Question: I have a table that defines a hierarchy:
'''
Create Table [example] (
id Integer Not Null Primary Key,
parentID Integer Null,
largeData1 nVarChar(max) Null,
largeData2 nVarChar(max) Null);
-- largeData3...n also exist
Insert Into [example] (id, parentID, largeData1, largeData2)
Select 1, null, 'blah blah blah', null Union
Select 2, 1, null, null Union
Select 3, 1, 'foo bar foobar', null Union
Select 4, 3, null, 'lorem ipsum' Union
Select 5, 4, null, null;
'''
Hierarchy diagram for this data:

I want to write a query that will return a single row for any given [id] value. The row should contain that row's [id] and [parentID] information. It should also contain the [largeData1...n] fields. However, if a largeData field is null, then it should traverse up the hierarchy until a non-null value for that field is encountered. It should, in short, function like the coalesce function, except across a hierarchy of rows instead of a set of columns.
Example:
'''
id: 1
parentID: null
largeData1: blah blah blah
largeData2: null
'''
'''
id: 1
parentID: 1
largeData1: blah blah blah
largeData2: null
'''
'''
id: 3
parentID: 1
largeData1: foo bar foobar
largeData2: null
'''
'''
id: 4
parentID: 3
largeData1: foo bar foobar
largeData2: lorem ipsum
'''
'''
id: 5
parentID: 4
largeData1: foo bar foobar
largeData2: lorem ipsum
'''
So far, I have this:
'''
Declare @id Integer; Set @id = 5;
With heirarchy
(id, parentID, largeData1, largeData2, [level])
As (
Select id, parentID, largeData1,
largeData2, 1 As [level]
From example
Where id = @id
Union All
Select parent.id, parent.parentID,
parent.largeData1,
parent.largeData2,
child.[level] + 1 As [level]
From example As parent
Inner Join heirarchy As child
On parent.id = child.parentID)
Select id, parentID,
(Select top 1 largeData1
From heirarchy
Where largeData1 Is Not Null
Order By [level] Asc) As largeData1,
(Select top 1 largeData2
From heirarchy
Where largeData2 Is Not Null
Order By [level] Asc) As largeData2
From example
Where [id] = @id;
'''
This returns the results that I am looking for. However, according to the query plan, it is making a separate pass through the hierarchy for each largeData field that I pull back.
This is obviously a simplified version of a more complex problem. The final query will return data in XML format, so any solutions involving the FOR XML clause are perfectly fine.
I can create a CLR aggregate function for this, if doing so would help. I have not yet explored that route.
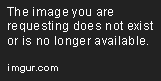
Answer: I came up with this:
'''
DECLARE @Id int
SET @Id = 5
;WITH cte (Id, ParentId, SaveParentId, LargeData1, LargeData2)
as (-- The "anchor", your target Id
select
ex.Id
,ex.ParentId
,ex.ParentId SaveParentId -- Not changed throughout the CTE
,ex.LargeData1
,ex.LargeData2
from Example ex
where ex.Id = @Id
union all select
cte.Id
,ex.ParentId
,cte.SaveParentId -- Not changed throughout the CTE
-- These next are only "reset" if they are null and a not-null
-- value was found at this level
,isnull(ex.LargeData1, cte.LargeData2)
,isnull(ex.LargeData2, cte.LargeData2)
from Example ex
inner join cte
on cte.ParentId = ex.Id)
select
Id
,SaveParentId ParentId
,max(LargeData1) LargeData1
,max(LargeData2) LargeData2
from cte
group by Id, SaveParentId
'''
Basically, start at your target node and walk up the tree, replacing your null columns with not-null values if and when they are found.
(Sorry, but I don't do XML on weekends.)